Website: apple-inc
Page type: customer-info-address
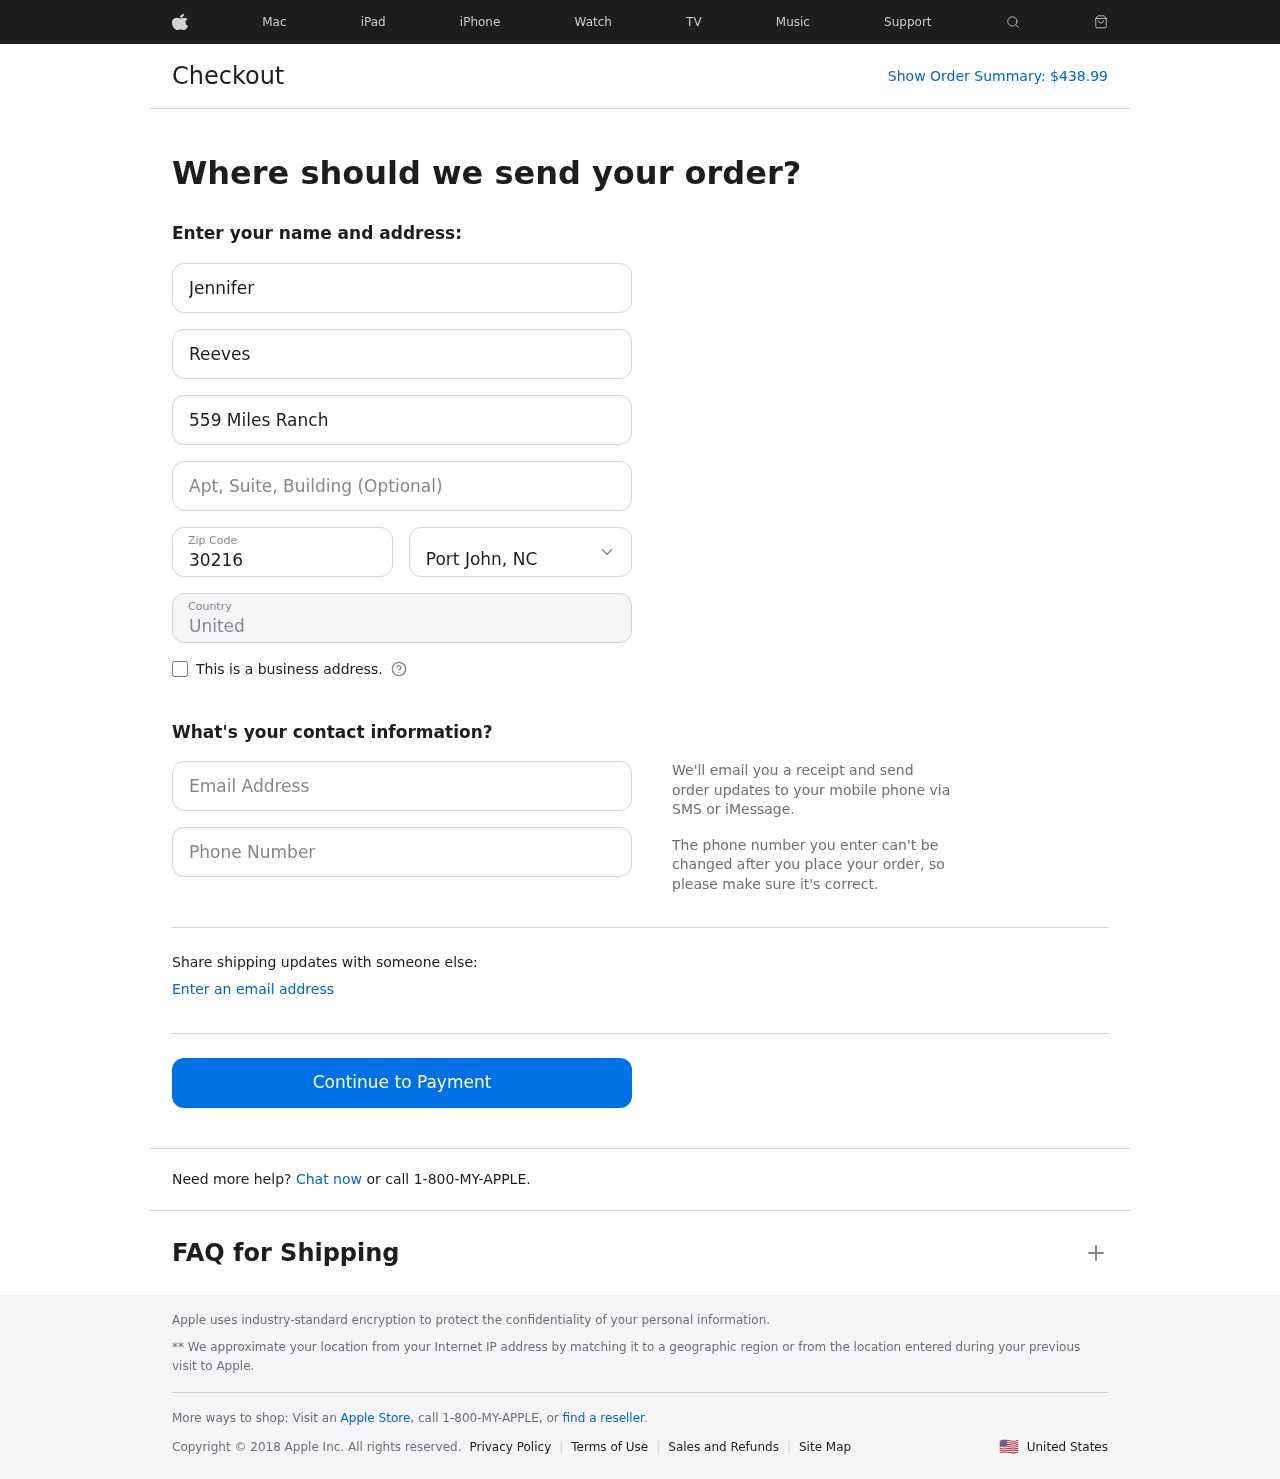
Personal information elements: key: PII_CITY_STATE
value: Port John, NC
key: PII_COUNTRY
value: United States
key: PII_EMAIL
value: jennifer_reeves@hotmail.com
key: PII_FIRSTNAME
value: Jennifer
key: PII_LASTNAME
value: Reeves
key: PII_PHONE
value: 6437584972
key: PII_POSTCODE
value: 30216
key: PII_STREET
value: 559 Miles Ranch
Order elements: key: ORDER_TOTAL
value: $438.99